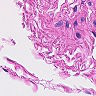
Metastatic tissue present: no